Question: When the the combo contains lots of items, the combo is dropped down and you scroll the drop down list up and down, the items in the drop down get all messed up - it looks like they are overwriting each other. I am running on 64 bit windows 7 with deve studio 2008. I didn't have this problem on windows xp. Have reduced the code to a simple example which reproduces the problem.
'''
public class ODComboBox : ComboBox
{
protected override void OnDrawItem(
DrawItemEventArgs e)
{
if (e.Index == -1) {
e.DrawBackground();
e.DrawFocusRectangle();
return;
}
string text = Items[e.Index].ToString();
e.Graphics.SetClip(e.Bounds);
e.DrawBackground();
e.Graphics.DrawString(text, Font, new SolidBrush(ForeColor), e.Bounds);
e.DrawFocusRectangle();
}
}
'''
The draw mode of the comob is set to OwnerDrawFixed and here is the OnLoad method from the host from.
'''
private void Form1_Load(object sender, EventArgs e)
{
for (int i = 0; i < 50; ++i) {
cobmob1.Items.Add("AAAAAAAAAAAAAAAAAAAAAAAA");
cobmob1.Items.Add("BBBBBBBBBBBBBBBBBBBBBBBB");
}
cobmob1.DropDownWidth = 500;
}
'''

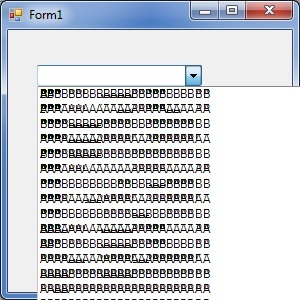
Answer: I had the same problem, after a video driver update, that was corrected.